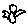
Label: bird